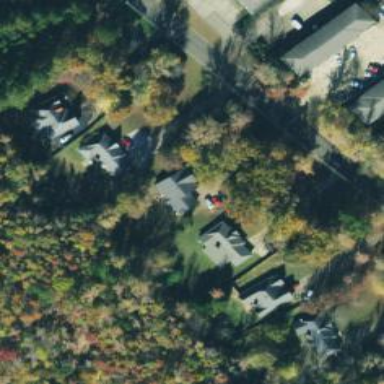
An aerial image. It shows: Driveway.